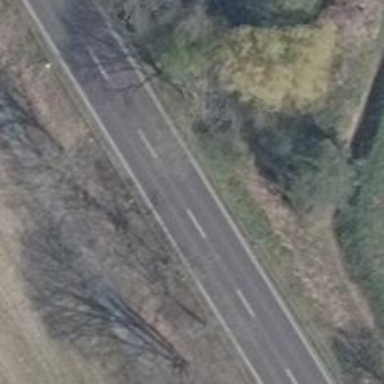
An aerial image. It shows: Primary road with asphalt surface.